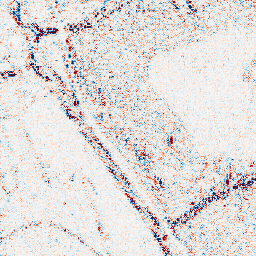
Category: wavelet
Decomposition family: wavelet_reverse_biorthogonal
Decomposition parameters: wavelet: rbio5.5
level: 1
Upsampling method: quartic
Upsampling parameters: scale: 4
Upsampling scale: 4